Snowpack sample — Buffalo Mountain, Silverthorne, Colorado, USA (1/25/25, 10:11 AM MST)
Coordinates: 39.6222, -106.1139
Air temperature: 22 °F
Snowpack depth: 110 cm
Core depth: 30 cm
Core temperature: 42.8 °F
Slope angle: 12°, slope face: 102°
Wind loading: high
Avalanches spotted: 0
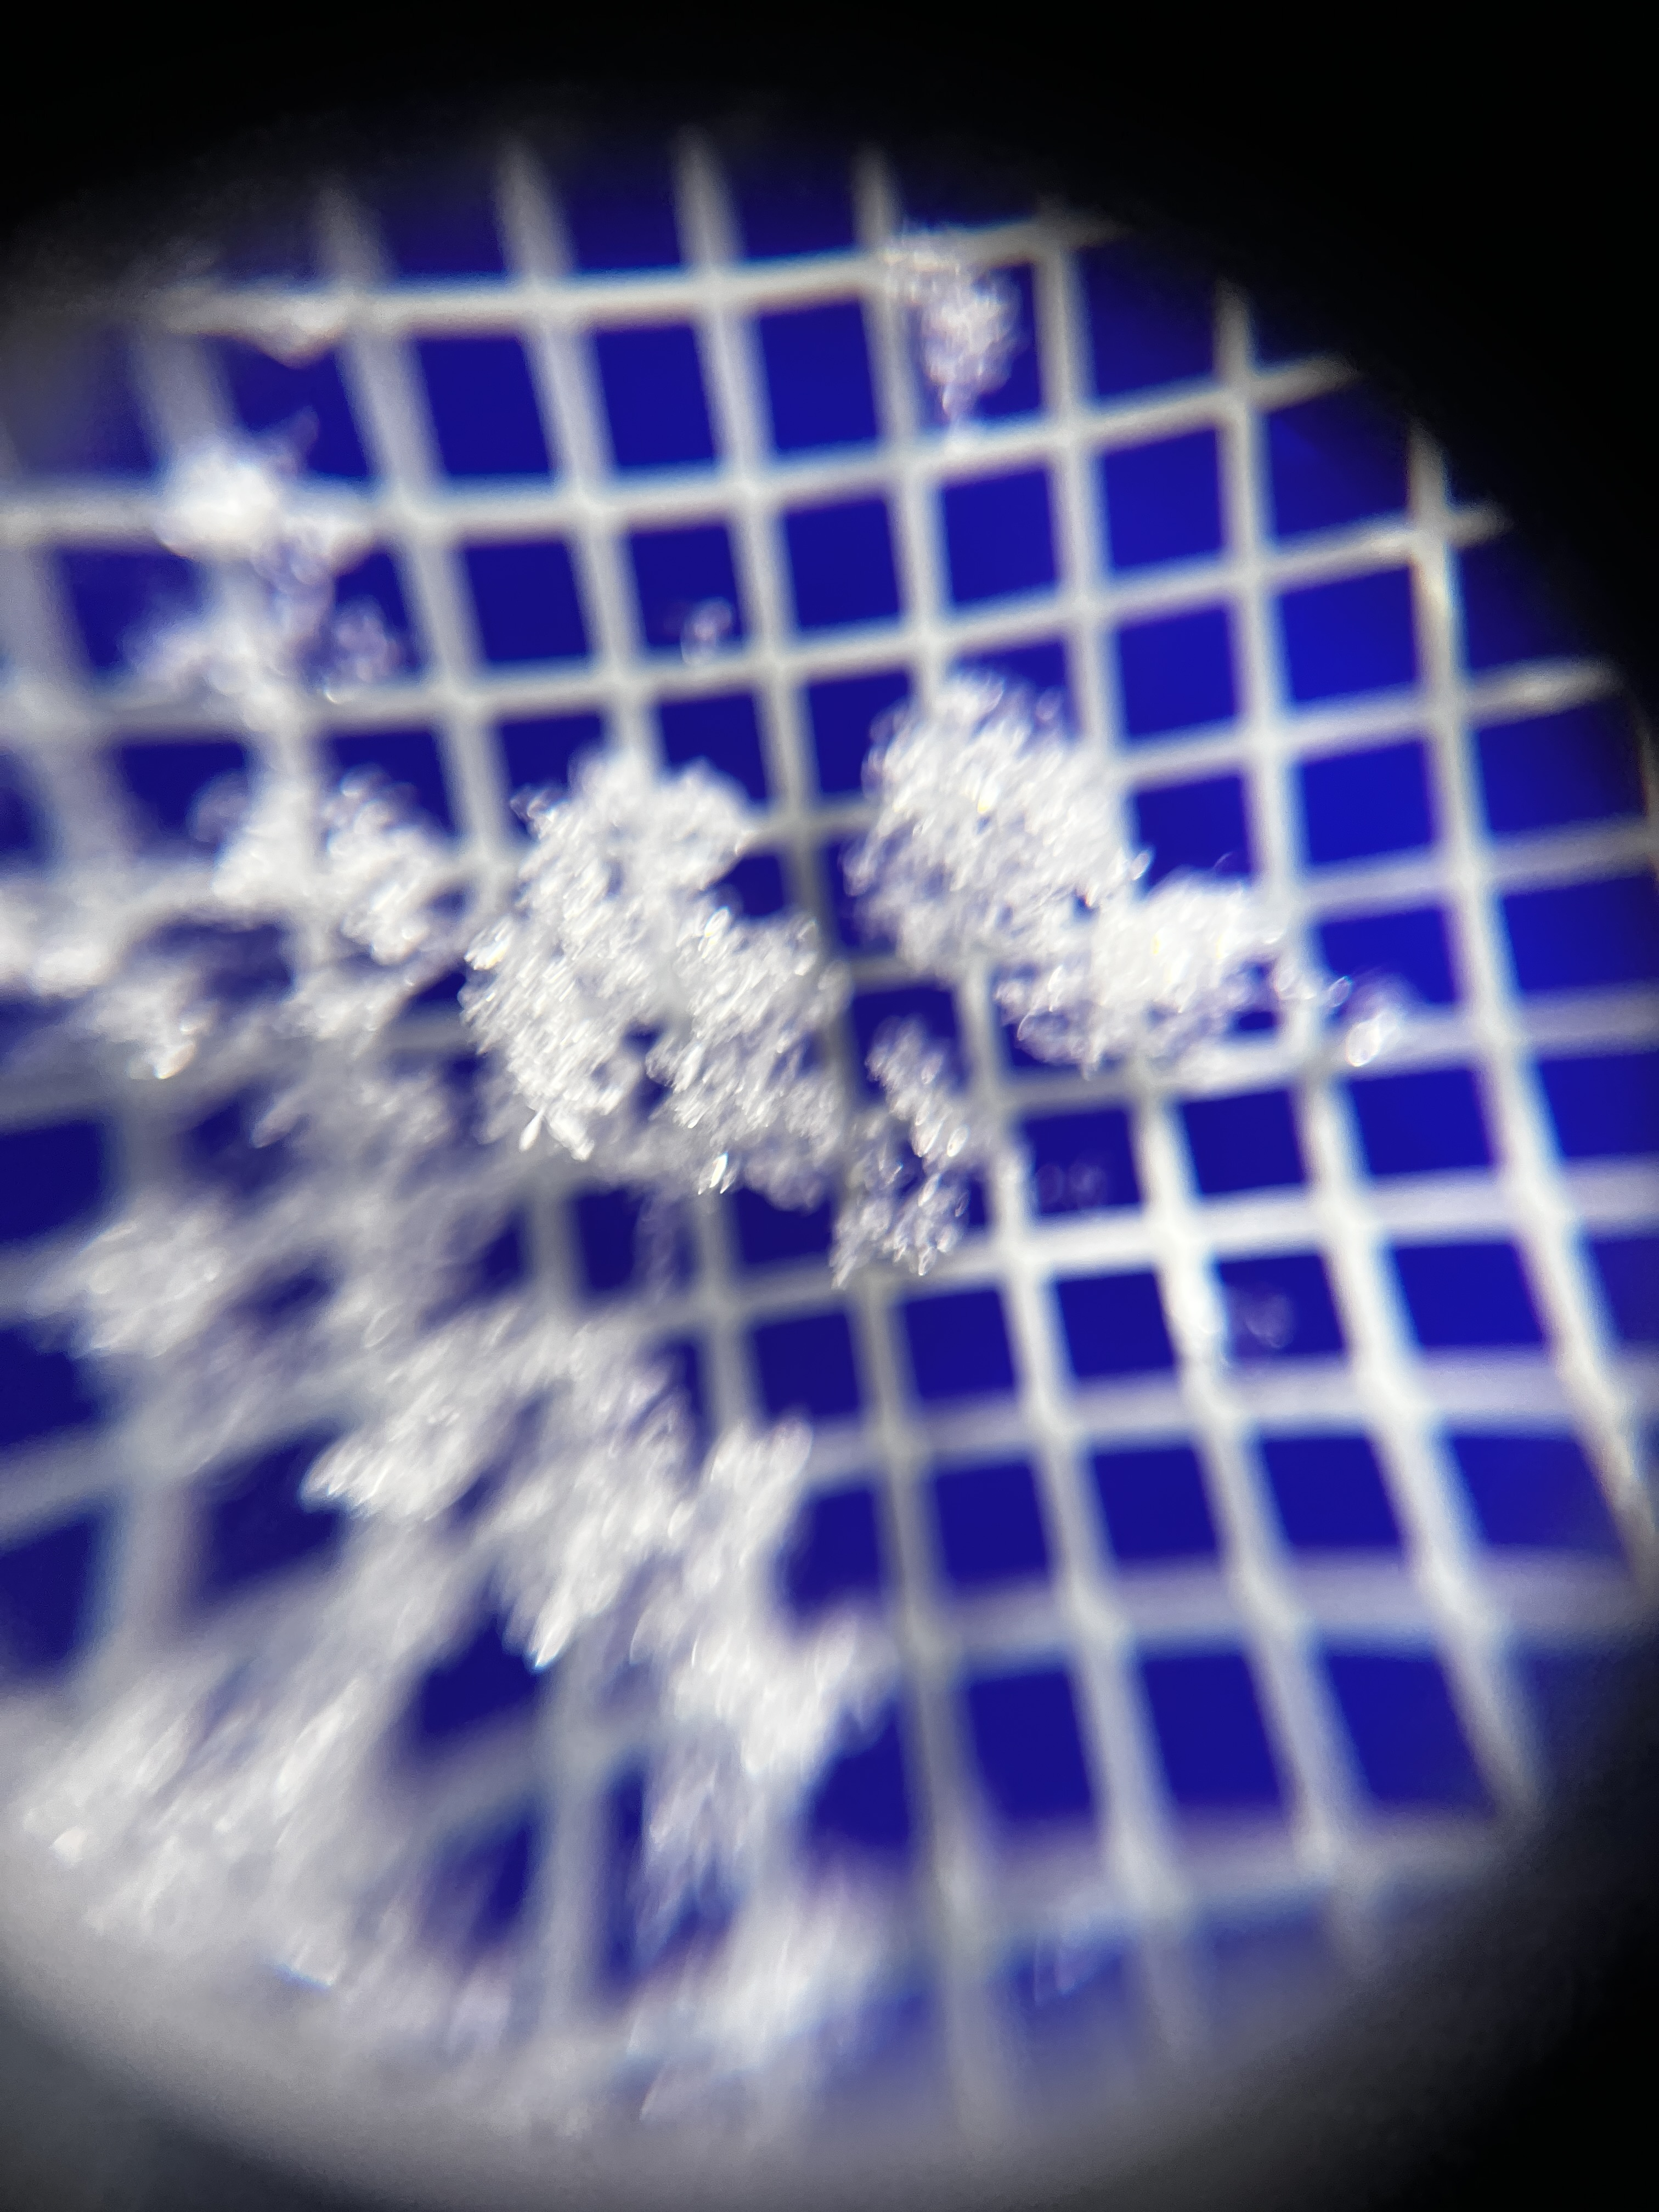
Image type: magnified_profile
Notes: No avalanches nearby, collected on the outskirts of a fire break 15 meters from the treeline, on way to Buffalo and Red Mountain